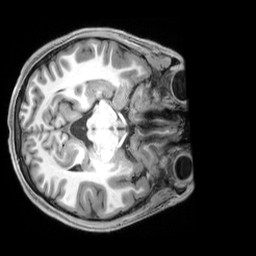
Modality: T1w
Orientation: axial
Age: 24
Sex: male
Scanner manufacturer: siemens
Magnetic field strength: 3 T
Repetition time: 2.3 s
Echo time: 0.00229 s